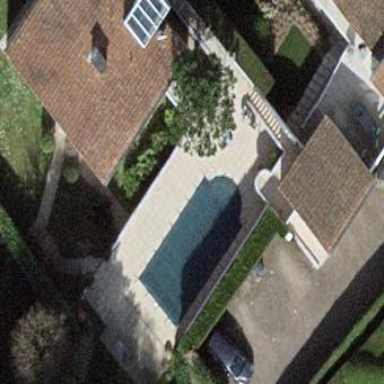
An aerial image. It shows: Swimming pool located in leisure land.